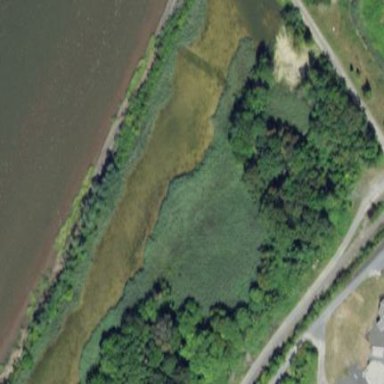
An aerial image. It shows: Marsh wetland.